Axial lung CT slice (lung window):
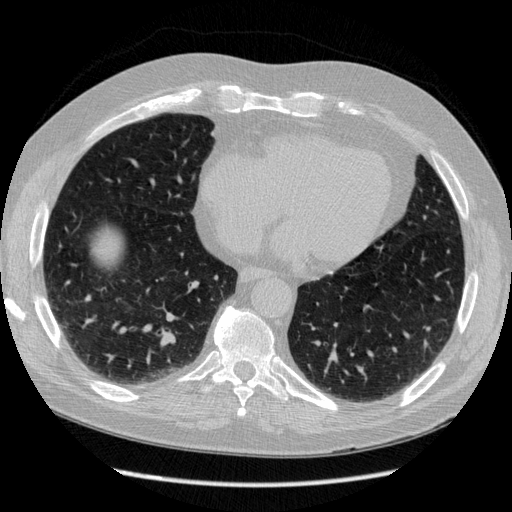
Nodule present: no